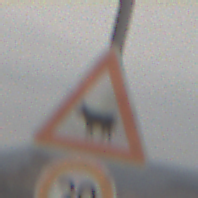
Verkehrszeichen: ViehtriebRechts
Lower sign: Geschwindigkeit30
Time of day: MorningAfternoon
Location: Outdoor (Nature)
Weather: Overcast
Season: NotSpecified
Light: Natural